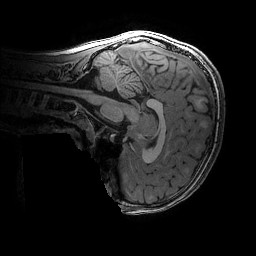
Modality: T1w
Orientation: sagittal
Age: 9
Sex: male
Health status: ill
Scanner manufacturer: ge
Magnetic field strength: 3 T
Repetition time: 0.007664 s
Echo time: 0.00342 s